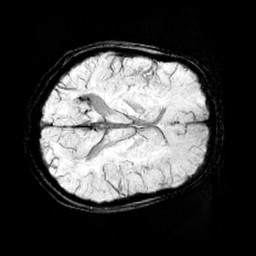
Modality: minIP
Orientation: axial
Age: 14
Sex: female
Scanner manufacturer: siemens
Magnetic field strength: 3 T
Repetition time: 0.027 s
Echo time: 0.02 s